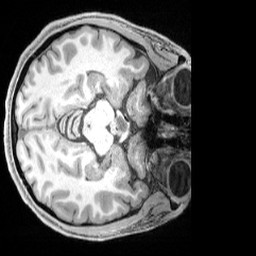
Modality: T1w
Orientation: axial
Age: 30
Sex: female
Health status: healthy
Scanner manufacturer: siemens
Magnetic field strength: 3 T
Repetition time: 2.4 s
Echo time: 0.00222 s